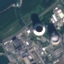
Land use / land cover: Industrial